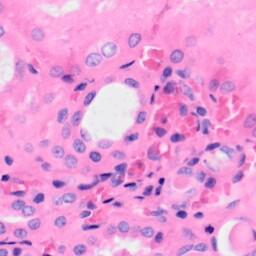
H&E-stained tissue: Kidney